Interaction volume radius: 10 \u00c5
Interaction volume height: 20 \u00c5
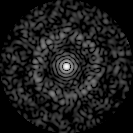
Disorder parameter: 0.8304